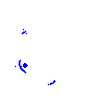
Particle: pion